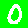
Digit: 0